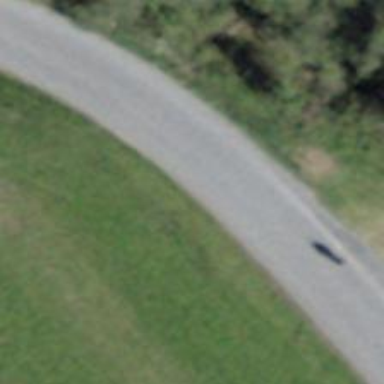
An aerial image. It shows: Unclassified road with asphalt surface.